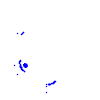
Particle: pion